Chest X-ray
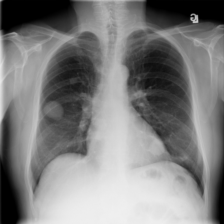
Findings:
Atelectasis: negative
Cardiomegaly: negative
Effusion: negative
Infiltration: negative
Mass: positive
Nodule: negative
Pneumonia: negative
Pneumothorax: negative
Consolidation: negative
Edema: negative
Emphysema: negative
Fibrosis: negative
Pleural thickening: negative
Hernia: negative